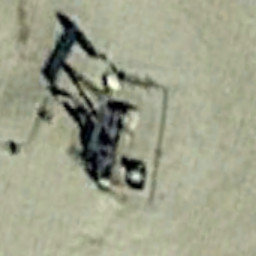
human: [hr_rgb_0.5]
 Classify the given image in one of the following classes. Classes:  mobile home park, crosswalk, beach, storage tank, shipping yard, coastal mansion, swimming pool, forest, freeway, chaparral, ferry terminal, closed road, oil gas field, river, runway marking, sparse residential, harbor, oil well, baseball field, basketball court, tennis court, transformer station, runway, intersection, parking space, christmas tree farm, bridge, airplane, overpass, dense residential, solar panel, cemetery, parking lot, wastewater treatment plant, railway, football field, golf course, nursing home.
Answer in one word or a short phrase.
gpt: oil well